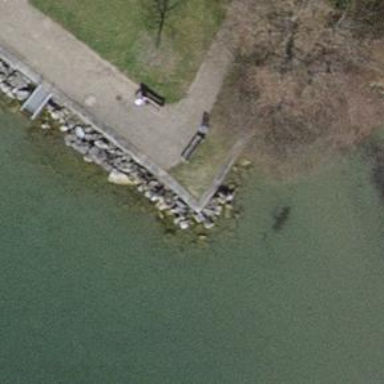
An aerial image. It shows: Bench.